Question: I am trying to write a JavaFx8 application using Maven. I wrote a simple application main class and a fxml file (a root fxml file that does nothing).
When I try to load the fxml root file I have the error "Location is not set":
'''
Exception in Application start method
java.lang.reflect.InvocationTargetException
at sun.reflect.NativeMethodAccessorImpl.invoke0(Native Method)
at sun.reflect.NativeMethodAccessorImpl.invoke(NativeMethodAccessorImpl.java:62)
at sun.reflect.DelegatingMethodAccessorImpl.invoke(DelegatingMethodAccessorImpl.java:43)
at java.lang.reflect.Method.invoke(Method.java:483)
at com.sun.javafx.application.LauncherImpl.launchApplicationWithArgs(LauncherImpl.java:363)
at com.sun.javafx.application.LauncherImpl.launchApplication(LauncherImpl.java:303)
at sun.reflect.NativeMethodAccessorImpl.invoke0(Native Method)
at sun.reflect.NativeMethodAccessorImpl.invoke(NativeMethodAccessorImpl.java:62)
at sun.reflect.DelegatingMethodAccessorImpl.invoke(DelegatingMethodAccessorImpl.java:43)
at java.lang.reflect.Method.invoke(Method.java:483)
at sun.launcher.LauncherHelper$FXHelper.main(LauncherHelper.java:767)
Caused by: java.lang.RuntimeException: Exception in Application start method
at com.sun.javafx.application.LauncherImpl.launchApplication1(LauncherImpl.java:875)
at com.sun.javafx.application.LauncherImpl.lambda$launchApplication$147(LauncherImpl.java:157)
at com.sun.javafx.application.LauncherImpl$$Lambda$53/99550389.run(Unknown Source)
at java.lang.Thread.run(Thread.java:745)
Caused by: java.lang.IllegalStateException: Location is not set.
at javafx.fxml.FXMLLoader.loadImpl(FXMLLoader.java:2428)
at javafx.fxml.FXMLLoader.load(FXMLLoader.java:2403)
at org.aklal.todofx.tasks.App.initRootLayout(App.java:58)
at org.aklal.todofx.tasks.App.start(App.java:31)
at com.sun.javafx.application.LauncherImpl.lambda$launchApplication1$153(LauncherImpl.java:821)
at com.sun.javafx.application.LauncherImpl$$Lambda$56/<PHONE>.run(Unknown Source)
at com.sun.javafx.application.PlatformImpl.lambda$runAndWait$166(PlatformImpl.java:323)
at com.sun.javafx.application.PlatformImpl$$Lambda$49/<PHONE>.run(Unknown Source)
at com.sun.javafx.application.PlatformImpl.lambda$null$164(PlatformImpl.java:292)
at com.sun.javafx.application.PlatformImpl$$Lambda$52/511893999.run(Unknown Source)
at java.security.AccessController.doPrivileged(Native Method)
at com.sun.javafx.application.PlatformImpl.lambda$runLater$165(PlatformImpl.java:291)
at com.sun.javafx.application.PlatformImpl$$Lambda$50/<PHONE>.run(Unknown Source)
at com.sun.glass.ui.InvokeLaterDispatcher$Future.run(InvokeLaterDispatcher.java:95)
at com.sun.glass.ui.gtk.GtkApplication._runLoop(Native Method)
at com.sun.glass.ui.gtk.GtkApplication.lambda$null$45(GtkApplication.java:126)
at com.sun.glass.ui.gtk.GtkApplication$$Lambda$42/584634336.run(Unknown Source)
... 1 more
Exception running application org.aklal.todofx.tasks.App
'''
I am not new to JavaFx8 and I already had this kind of error but this time I do not find the problem.

My classes are:
App.java
'''
package org.aklal.todofx.tasks;
import java.io.IOException;
import javafx.application.Application;
import javafx.fxml.FXMLLoader;
import javafx.scene.Scene;
import javafx.scene.layout.BorderPane;
import javafx.stage.Stage;
public class App extends Application {
private Stage primaryStage;
private BorderPane rootLayout;
public App() {
System.out.println("TEST");
}
@Override
public void start(Stage primaryStage) {
this.primaryStage = primaryStage;
this.primaryStage.setTitle("TEST App (JavaFx with Maven)");
initRootLayout();
}
public void initRootLayout() {
try {
//to check classpaths
Unused un = new Unused();
System.out.println("TESTAPP
" + this.getClass());
// Load root layout from fxml file.
FXMLLoader loader = new FXMLLoader();
loader.setLocation(App.class.getResource("view/RootLayout.fxml"));
//loader.setLocation(App.class.getResource("TestRootLayout.fxml"));
rootLayout = (BorderPane) loader.load();
// Show the scene containing the root layout.
Scene scene = new Scene(rootLayout);
primaryStage.setScene(scene);
primaryStage.show();
} catch (IOException e) {
e.printStackTrace();
}
}
public Stage getPrimaryStage() {
return primaryStage;
}
public static void main(String[] args) {
launch(args);
}
}
'''
RootLayout.fxml:
'''
<?xml version="1.0" encoding="UTF-8"?>
<?import java.lang.*?>
<?import javafx.scene.layout.*?>
<?import javafx.scene.layout.BorderPane?>
<BorderPane prefHeight="500.0" prefWidth="1024.0" xmlns:fx="http://javafx.com/fxml/1" xmlns="http://javafx.com/javafx/8">
<!-- TODO Add Nodes -->
</BorderPane>
'''
I checked the classpathes printing out the getClass output (Is that the correct way to have classpath?), to do so I wrote an "Unused.java" class in the fxml file package:
'''
package org.aklal.todofx.tasks.view;
public class Unused {
public Unused(){
System.out.println("Unused
" + this.getClass());
}
}
'''
When I run the App, the getClass ouputs are:
> Unused> '''
class org.aklal.todofx.tasks.view
'''
Unused APP> '''
class org.aklal.todofx.tasks.App
'''
So in my opinion the path ("view/RootLayout.fxml") I give to loader.setLocation is correct, isn't it?.
I also tried to put the root fxml file (renamed TestRootLayout) in the main class' package, I still have the error.
Can anybody see an error?
## Note
I already wrote JavaFx apps but I never used Maven to do it, the purpose of this project is to set a JavaFx8 project with Maven. I think my problem does not come from Maven but I give you the commands I done to set my project, maybe there is something wrong:
I did the command:
'''
mvn archetype:generate -DgroupId=org.aklal -DartifactId=javafx-with-maven -DarchetypeArtifactId=maven-archetype-quickstart -DinteractiveMode=false
'''
I modified the pom.xml file:
'''
<project xmlns="http://maven.apache.org/POM/4.0.0" xmlns:xsi="http://www.w3.org/2001/XMLSchema-instance"
xsi:schemaLocation="http://maven.apache.org/POM/4.0.0 http://maven.apache.org/maven-v4_0_0.xsd">
<modelVersion>4.0.0</modelVersion>
<groupId>org.aklal</groupId>
<artifactId>javafx-with-maven</artifactId>
<packaging>jar</packaging>
<version>1.0-SNAPSHOT</version>
<name>javafx-with-maven</name>
<url>http://maven.apache.org</url>
<dependencies>
<dependency>
<groupId>junit</groupId>
<artifactId>junit</artifactId>
<version>3.8.1</version>
<scope>test</scope>
</dependency>
</dependencies>
<build>
<finalName>JavaFXSimpleApp</finalName>
<plugins>
<plugin>
<groupId>org.apache.maven.plugins</groupId>
<artifactId>maven-compiler-plugin</artifactId>
<version>3.1</version>
<configuration>
<source>1.8</source>
<target>1.8</target>
</configuration>
</plugin>
<plugin>
<groupId>com.zenjava</groupId>
<artifactId>javafx-maven-plugin</artifactId>
<version>2.0</version>
<configuration>
<mainClass>org.aklal.todofx.tasks.App</mainClass>
</configuration>
</plugin>
</plugins>
</build>
</project>
'''
and then:
'''
mvn eclipse:eclipse
'''
and in Eclipse: Import -> Existing Projects into workspace
fxrt.jar is included in JRE System Library
## Update:
To check if the problem has not a more general reason, I wrote the main class with hard coded elements:
'''
public class App extends Application {
public static void main(String args[]) {
launch(args);
}
@Override
public void start(Stage stage) {
Button bouton = new Button("Click");
bouton.setOnAction(e -> System.out.println("Clicked!"));
StackPane root = new StackPane();
root.getChildren().add(bouton);
stage.setScene(new Scene(root));
stage.setWidth(300);
stage.setHeight(300);
stage.setTitle("JavaFx8 with Maven");
stage.show();
}
}
'''
It works, so I guess everything is in order. The question remains: why does the setLocation not work?
## Update:
There is definitely a problem with the path to the fxml file. If I change:
'''
FXMLLoader loader = new FXMLLoader();
loader.setLocation(App.class.getResource("view/RootLayout.fxml"));
'''
with:
'''
String pathToFxml = "absolute_path/RootLayout.fxml";
URL fxmlUrl = new File(pathToFxml).toURI().toURL();
loader.setLocation(fxmlUrl);
'''
then it works
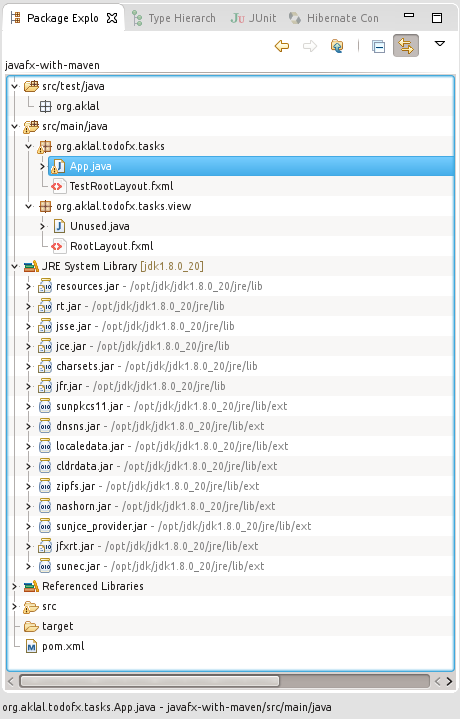
Answer: > for now the jar I created did not have fxml files. I guess I made a
mistake, I will give one more try and let you know
You need to add the FXML file in a sub-directory of 'src/main/resources' not 'src/main/java'
If you call 'App.class.getResource("view/RootLayout.fxml")' then the FXML file has to be in the directory: 'src/main/resources/mypackage/view' where mypackage is the package of the class App.
If you call it with a leading slash: 'App.class.getResource("/view/RootLayout.fxml")' then the FXML file has to be in the directory: 'src/main/resources/view'
Double-check if the FXML-file is at the expected location in the JAR-file.